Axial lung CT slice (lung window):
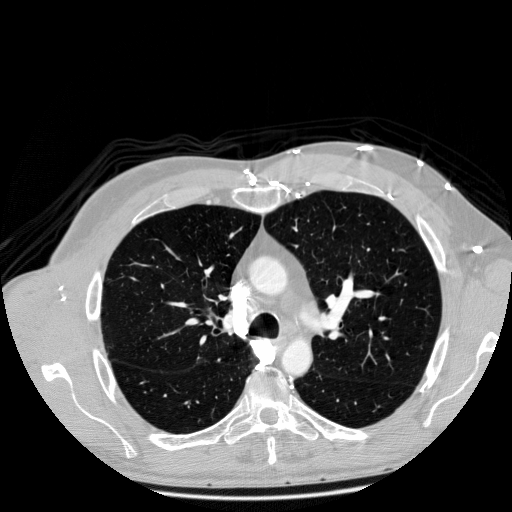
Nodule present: no